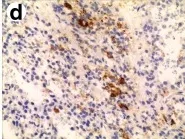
The immunohistochemical features of an SPT. Alpha-antitrypsin.
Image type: pathology (immunostaining)